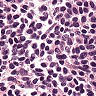
Metastatic tissue present: no